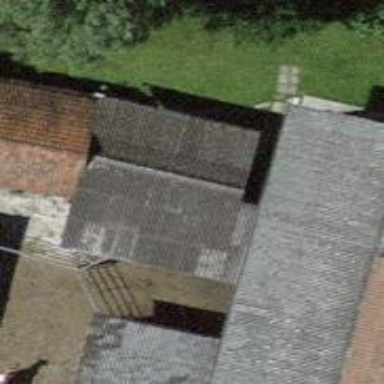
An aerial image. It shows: Barn.